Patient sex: M
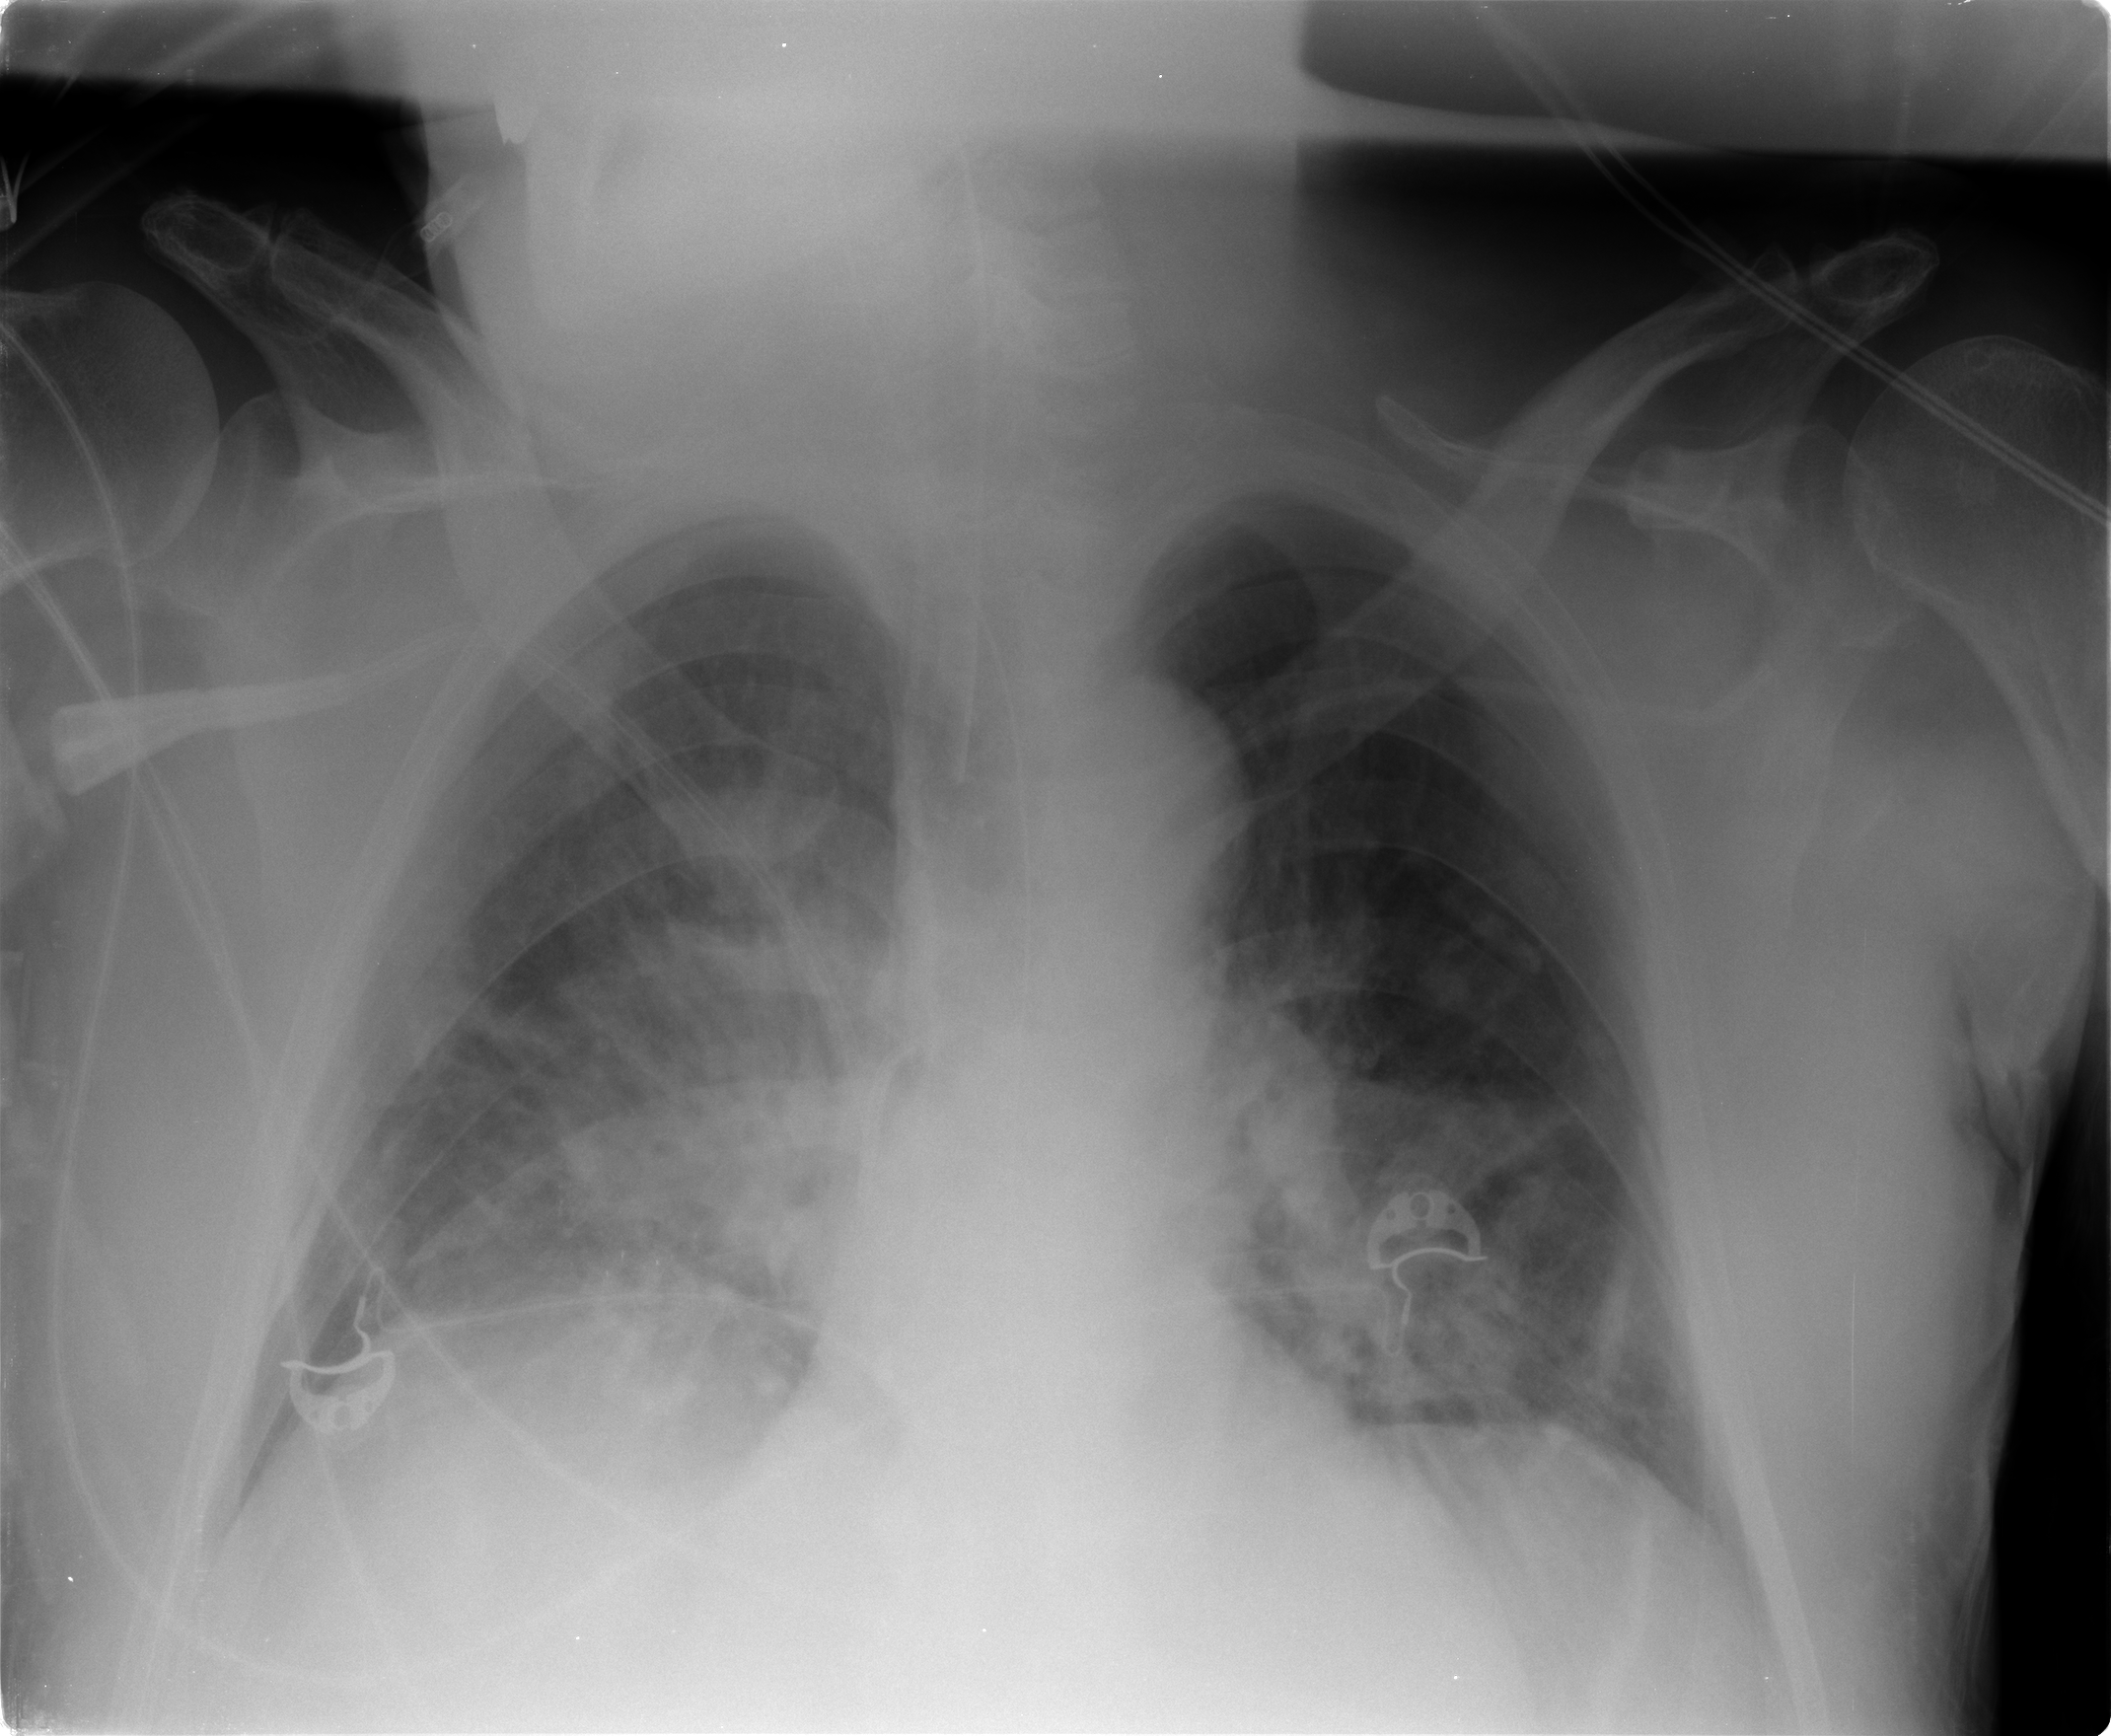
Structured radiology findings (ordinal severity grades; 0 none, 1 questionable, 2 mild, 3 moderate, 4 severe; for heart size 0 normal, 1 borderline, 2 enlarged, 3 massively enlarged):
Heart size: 0
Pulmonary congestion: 2
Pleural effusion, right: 1
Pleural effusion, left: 2
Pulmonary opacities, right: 2
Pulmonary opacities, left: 2
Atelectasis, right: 3
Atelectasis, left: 3